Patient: sex F, age 55
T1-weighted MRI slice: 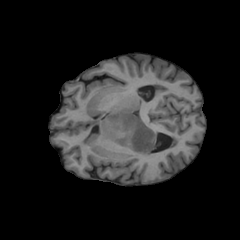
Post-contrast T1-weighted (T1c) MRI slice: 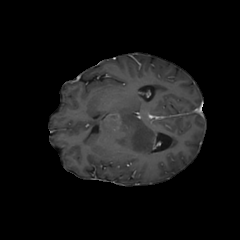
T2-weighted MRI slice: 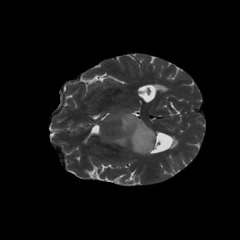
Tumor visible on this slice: yes
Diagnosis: Glioblastoma, IDH-wildtype
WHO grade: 4